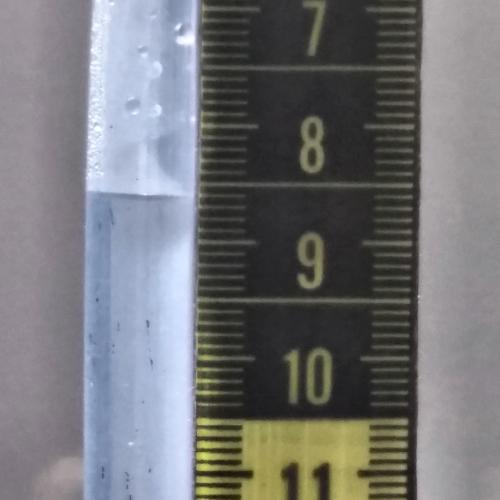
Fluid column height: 8.6 cm